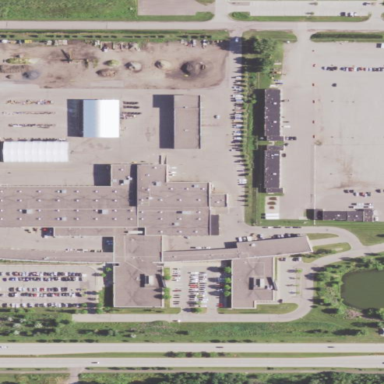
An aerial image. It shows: Utility area.